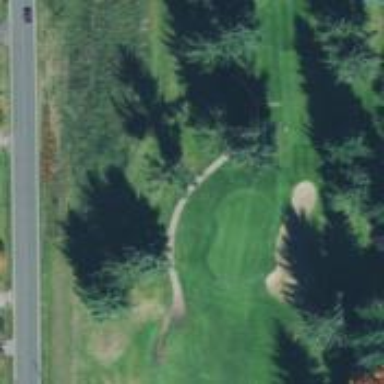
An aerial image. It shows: Path for both roads and golfers.